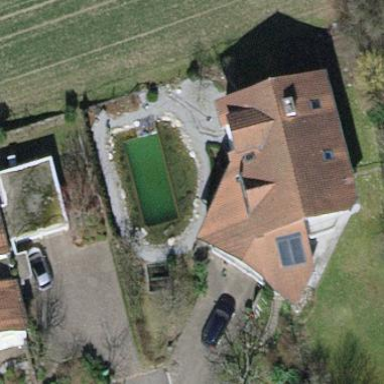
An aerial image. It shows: Detached building with tile roof.